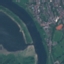
Land use / land cover: River